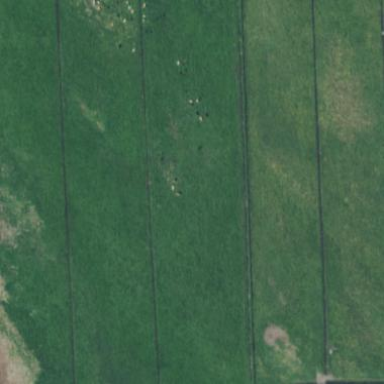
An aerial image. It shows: Farmland with native pasture crops.